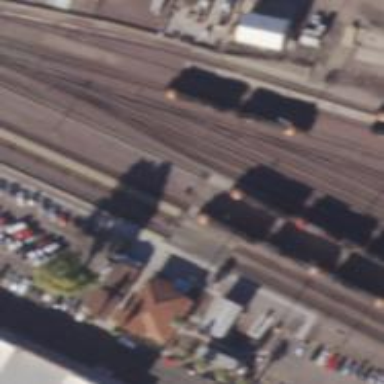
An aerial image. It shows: Railway crossing.